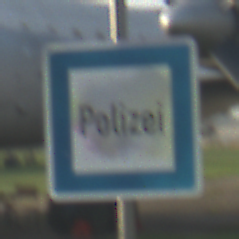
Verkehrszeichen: Polizei
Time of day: SunriseSunset
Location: Outdoor (Special)
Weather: Clear
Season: NotSpecified
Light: Natural